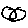
Label: circle